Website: walmart
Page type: review-order
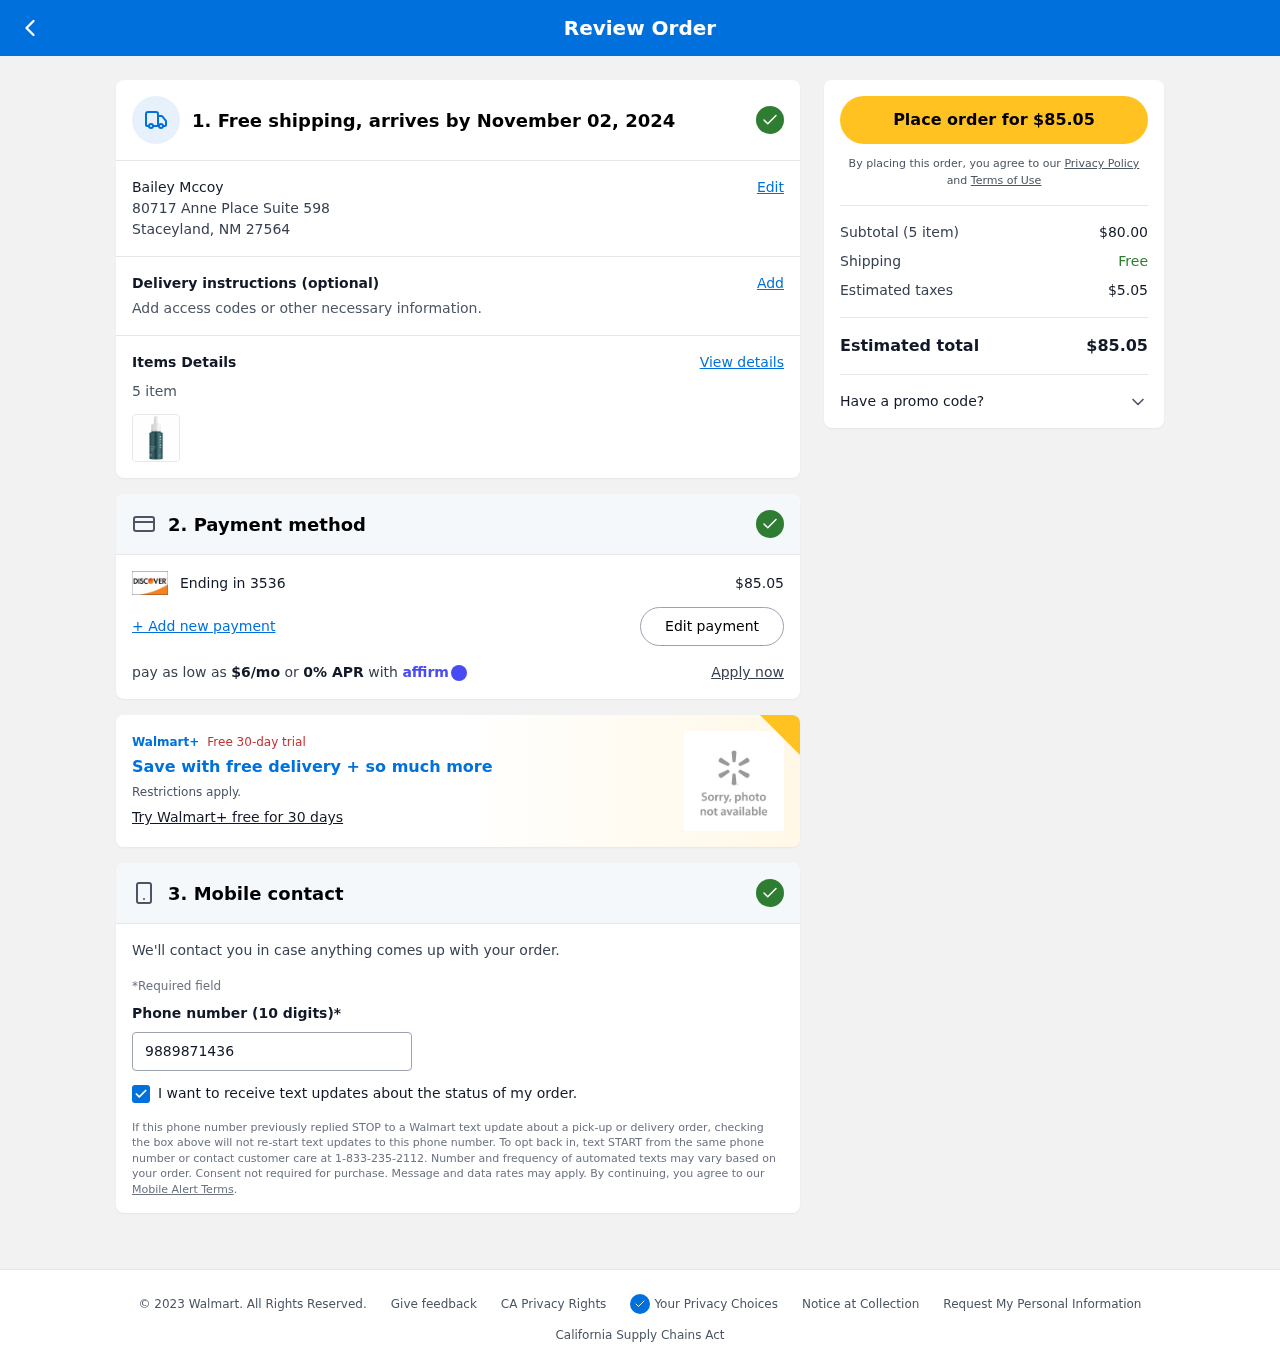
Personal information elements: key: PII_CARD_LAST4
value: Ending in 3536
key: PII_CITY_STATE_ZIP
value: Staceyland, NM 27564
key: PII_FULLNAME
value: Bailey Mccoy
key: PII_PHONE
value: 9889871436
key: PII_STREET
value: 80717 Anne Place Suite 598
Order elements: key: ORDER_DELIVERY_DATE
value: November 02, 2024
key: ORDER_NUM_ITEMS
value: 5 item
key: ORDER_NUM_ITEMS
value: Subtotal (5 item)
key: ORDER_TOTAL
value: $85.05
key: ORDER_TOTAL
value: Place order for $85.05
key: ORDER_MONTHLY_PAYMENT
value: $6/mo
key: ORDER_SUBTOTAL
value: $80.00
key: ORDER_TAX
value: $5.05